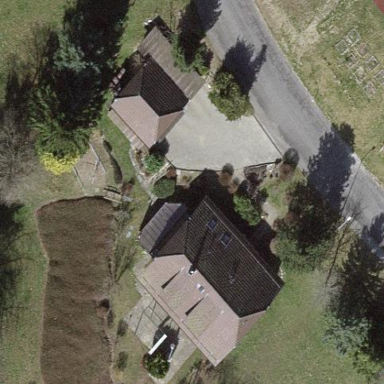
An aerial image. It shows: Simple house.